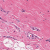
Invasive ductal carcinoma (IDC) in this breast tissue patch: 0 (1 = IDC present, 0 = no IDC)